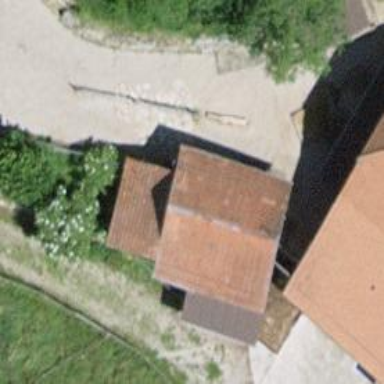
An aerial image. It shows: Barn.